Field crop: maize
Growth stage: 1
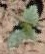
Species: datura